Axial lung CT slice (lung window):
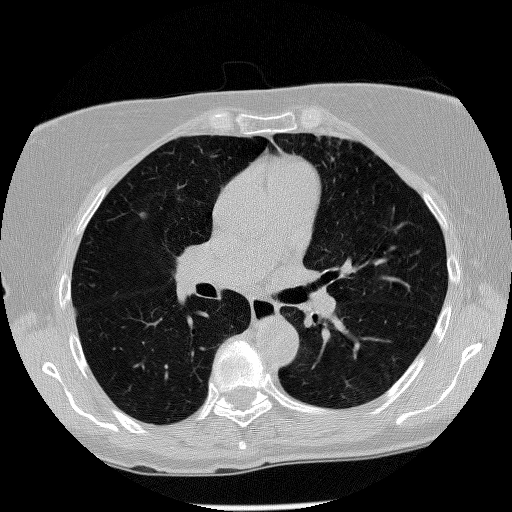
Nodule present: yes
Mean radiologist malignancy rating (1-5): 2.667